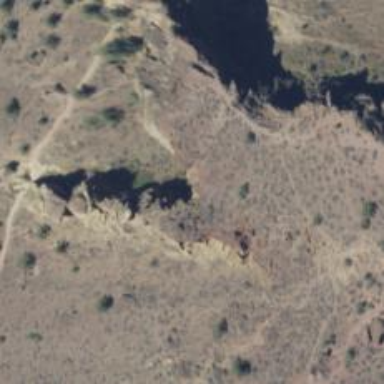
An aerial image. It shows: Natural cliff.